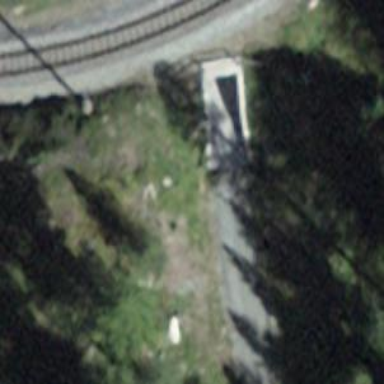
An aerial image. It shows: Concrete path designated for hiking. The path is groomed for classic hiking activity.